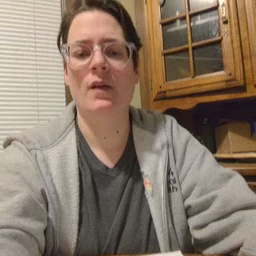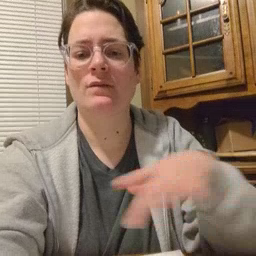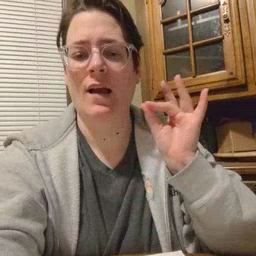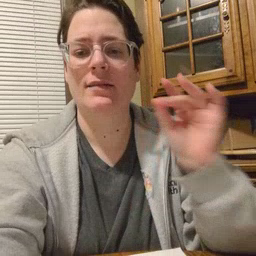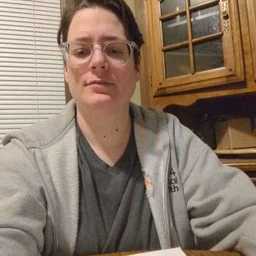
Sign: find